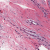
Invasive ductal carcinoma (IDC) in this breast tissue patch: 1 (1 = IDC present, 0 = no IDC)